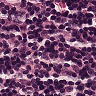
Metastatic tissue present: no